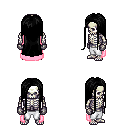
a pixel art fantasy rpg character, male body template, skeleton, pink cape, white pants, black extra-long hairstyle, metal gloves, four views (front, back, left, right), 2x2 character sprite sheet, small pixel art, hard edges, no anti-aliasing